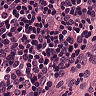
Metastatic tissue present: no